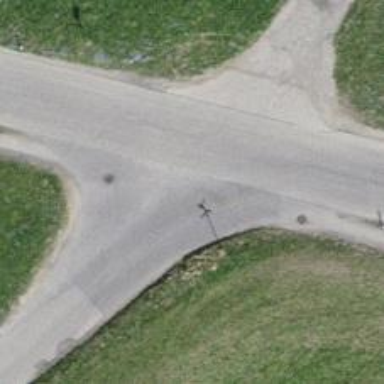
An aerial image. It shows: Unmarked crossing on the road.